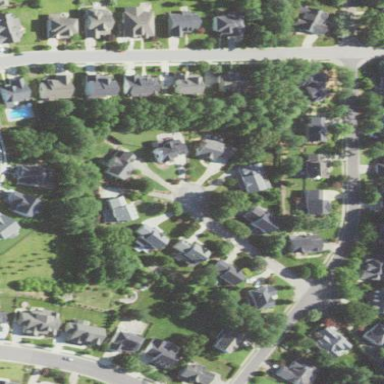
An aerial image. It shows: Residential neighbourhood.